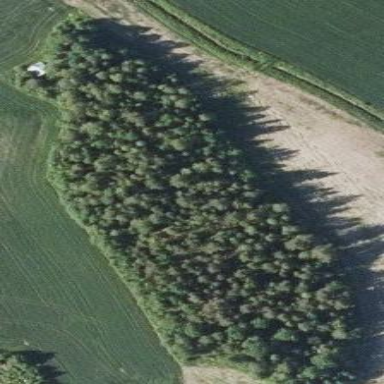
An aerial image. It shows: Forest area.